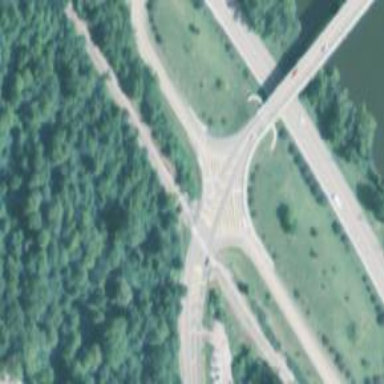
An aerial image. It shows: Trunk link highway.